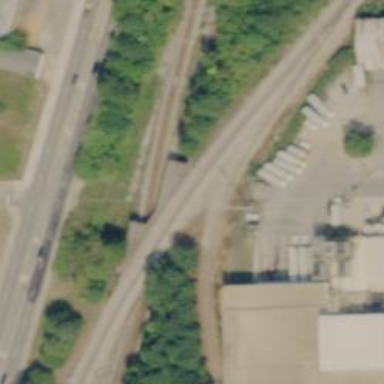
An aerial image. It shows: Railway track.